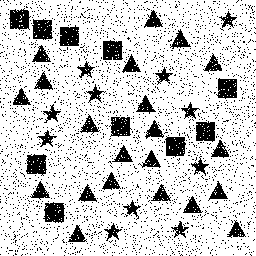
Squares: 10
Triangles: 21
Stars: 11
Total shapes: 42